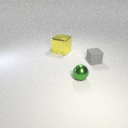
small green metal sphere to the right of large yellow metal cube